Question: Please advise me a jQuery carousel plugin that can make a carousel like the one on the image. I mean that, when the image item becomes active, it moves into the center and becomes large.
Thanks.

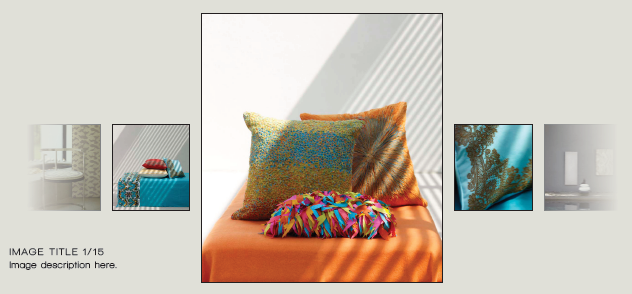
Answer: I think you want this: <URL>
Apparently, this is the original 'cover flow', even Apple has licensed this for iTunes.
I've used this on projects before and even integrated it into Drupal (there is a module for this in Drupal, but it didn't work for my needs). I was also able to modify the code to fit my clients extended needs.
Good luck!